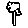
Label: tree